Question: How can i make AWT component transparent when the background is progressive image?
Note: AWT used only, where progressive Window() 5 frames/per second. Panel() is not getting transparent now while using new Color(255,0,0,0). How to make the panel transparent?

'''
public class 888 extends Window
{
private Button button;
public 888()
{
super(new Frame());
// Transparent failed
getOwner().setBackground(new Color(255, 0, 0, 0) );
this.setLayout (new BorderLayout ());
button = new Button("close");
button.setBackground(Color.RED);
button.setSize(200,200);
button.setLocation(0,20);
this.add("North", button);
Panel p = new Panel();
//p.setOpaque(false);
p.setSize(200,200);
p.setLocation(400,400);
// Transparent failed
p.setBackground(new Color(255,0,0,0));
p.add("Left", new Button("Test"));
this.add("North", p);
//AWTUtilities.setWindowOpacity(this, 0.2f); // Error in Linux
}
public static void main(String[] args)
{
Window j = new 888();
j.setVisible(true);
//j.setBackground( new Color(255, 0, 0, 0) );
}
}
'''
'''
public class 888 extends JWindow
{
private JButton button;
public 888()
{
//super(new Frame());
// Transparent failed
getOwner().setBackground(new Color(255, 0, 0, 0) );
this.setLayout (new BorderLayout ());
button = new JButton("close");
button.setBackground(new Color(255,0,0,255));
button.setSize(200,200);
button.setLocation(0,20);
this.add("North", button);
JPanel p = new JPanel();
//p.setOpaque(false);
p.setSize(200,200);
p.setLocation(400,400);
// Transparent failed
p.setBackground(new Color(255,0,0,0));
p.add("Left", new Button("Test"));
this.add("North", p);
//AWTUtilities.setWindowOpacity(this, 0.2f); // Error in Linux
}
public static void main(String[] args)
{
JWindow j = new 888();
j.setVisible(true);
//j.setBackground( new Color(255, 0, 0, 0) );
}
}
'''
Note: None really works, with Swing i have problem with JButton, because when the JWindow get refreshed the JButton become invisible. With AWT when i use Button and Panel then none can set its transparency.
How do i solve it? For progressive background image Panel or Button to make transparent?
I came to a point now after doing many tests, which is not available anywhere else. Mostly in a progressive scan Window() or JWindow(). You better use Awt for (no transparent objects), and Swing for (transparent objects). Do not make a conclusion like many not to use Awt and Swing, you have to be smart to mix it, else gonna end up with endless summer of 69 :)
Reference:
<URL>
<URL>
<URL>
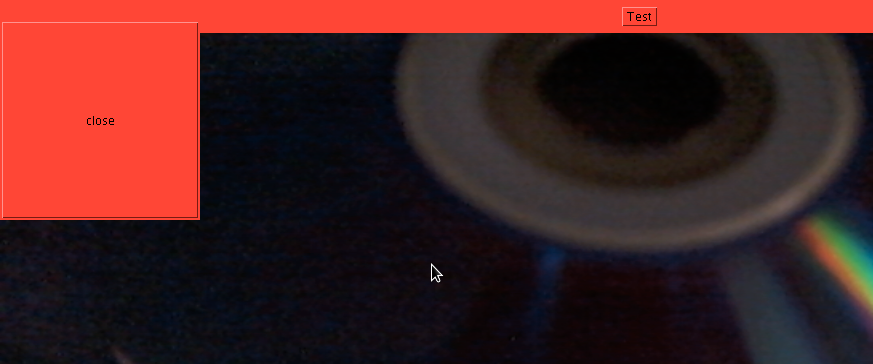
Answer: This is your second question on this topic and I still can't tell what you are doing. You keep talking about a background image, but no where in your code do you show the code for the image.
Yes there are problems when you use setColor with an alpha value of 0. You should NOT do this. The proper solution is to just make the component non-opaque.
See <URL> for more information.
Or maybe <URL> is what you are looking for.
Also you usage of constraints is old:
'''
this.add("North", button);
'''
First of all you should not hard code the constraint value. Secondly if you read theAPI you will see that you should be using:
'''
this.add(button, BorderLayout.NORTH);
'''
and when using layout managers you don't set the size and location.